Question: I changed'bison -v -d ...'To 'bison -d ...' In 'makefile' in 'codeblocks'.but when compile nothing has been changed and shows error.
use Code::Block 16.01 so I get this error:
'''
-------------- Build: Debug in testB (compiler: GNU GCC Compiler)---------------
bison -v -d C:\Users\admin\Downloads\Compressed\f90toC\f90toC\f90.y -o C:\Users\admin\Downloads\Compressed\f90toC\f90toC/f90.parser.cc
Execution of 'bison -v -d C:\Users\admin\Downloads\Compressed\f90toC\f90toC\f90.y -o C:\Users\admin\Downloads\Compressed\f90toC\f90toC/f90.parser.cc' in 'D:\testB\testB' failed.
-------------- Run: Debug in testB (compiler: GNU GCC Compiler)---------------
Checking for existence: D:\testB\testB\bin\Debug\testB.exe
'''
my 'Makefile' is here:
'''
CC = gcc -ggdb
OBJ = f90main.o f90decl.o f90arg.o f90.tab.o lex.yy.o symb.o ptree.o \
f90mod.o f90print.o
.c.o:
$(CC) -c $<
all: f90
lex.yy.c: f90.lex
flex -i f90.lex
f90.tab.c: f90.y f90.h
bison -d f90.y
f90: $(OBJ) f90.h
$(CC) -o ff90 $(OBJ)
why:
bison -d -v f90.y
clean:
-rm *.o lex.yy.c f90.tab.c f90.tab.h f90.output
F = f90toC
tar:
tar -cvf f90toC-test.tar $(F)/f90.lex $(F)/f90.y $(F)/*.h $(F)/*.c $(F)/tests $(F)/doc $(F)/Makefile $(F)/README $(F)/File_index
bak:
cp *.c backup
cp *.h backup
cp *.y backup
cp *.lex backup
cp Makefile backup
'''
CodeBlocks snapshot 1

also you can refer to <URL>
So anybody could help me.
Can I build my project in visual studio 2015 as
<URL>
Is it compatible makefile project?
Regards
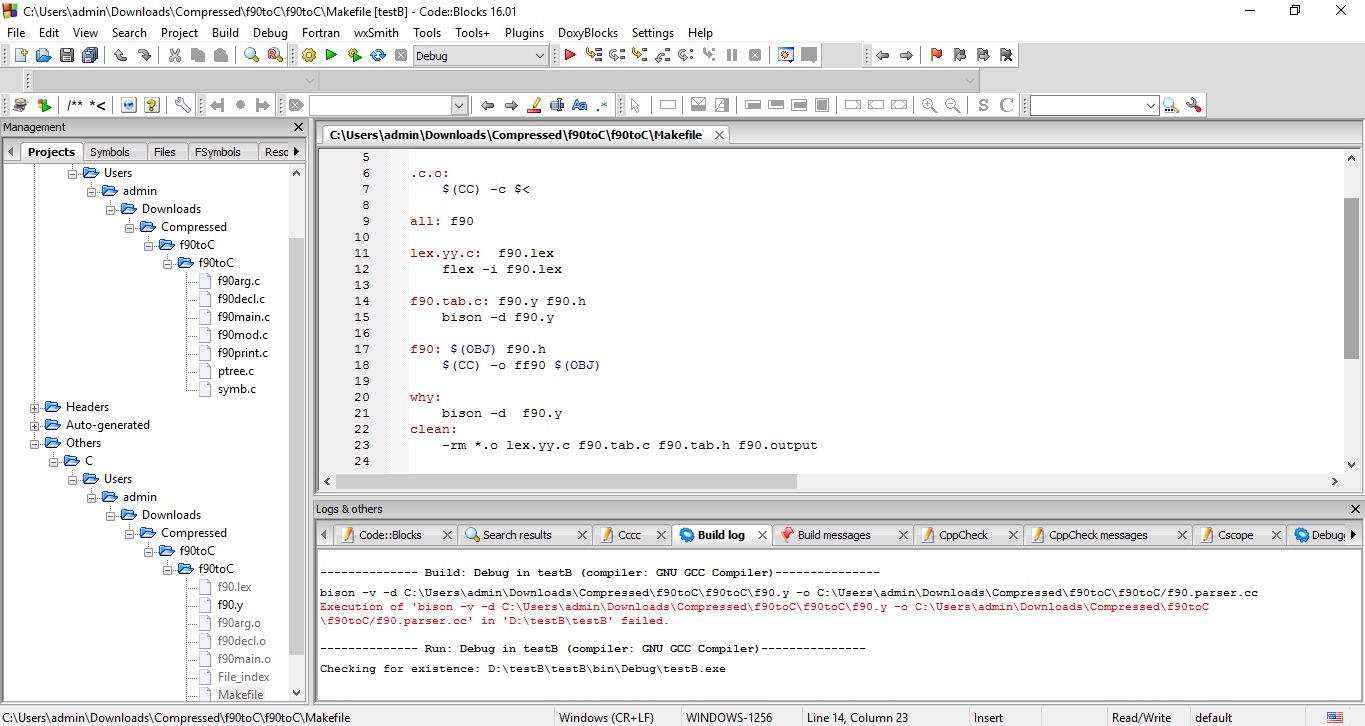
Answer: My problem solved as I follow instruction in
<URL>
and use this project
<URL>
and make the project in command prompt.Not
Visual Studio 2015 environment so I use ff90.exe to compile fortran .f90 files to .c files as the instruction mentioned .but the ff90.exe is not really strong and take errors in such tests.this is related to the developer